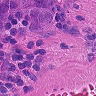
Metastatic tissue present: yes